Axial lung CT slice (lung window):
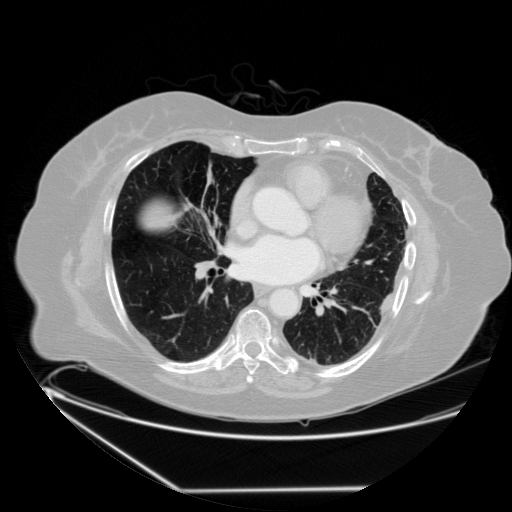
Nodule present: no